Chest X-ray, PA view. Patient: 48 years old, sex F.
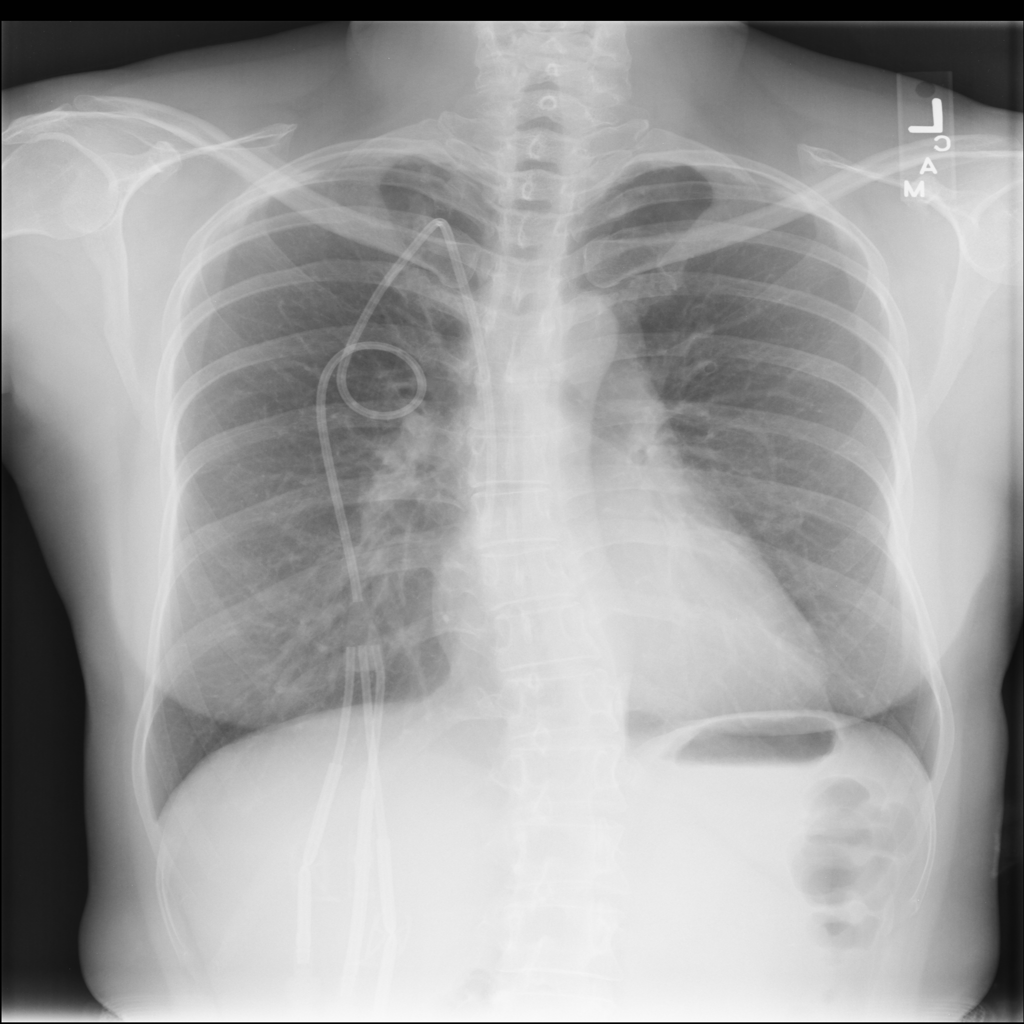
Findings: No Finding